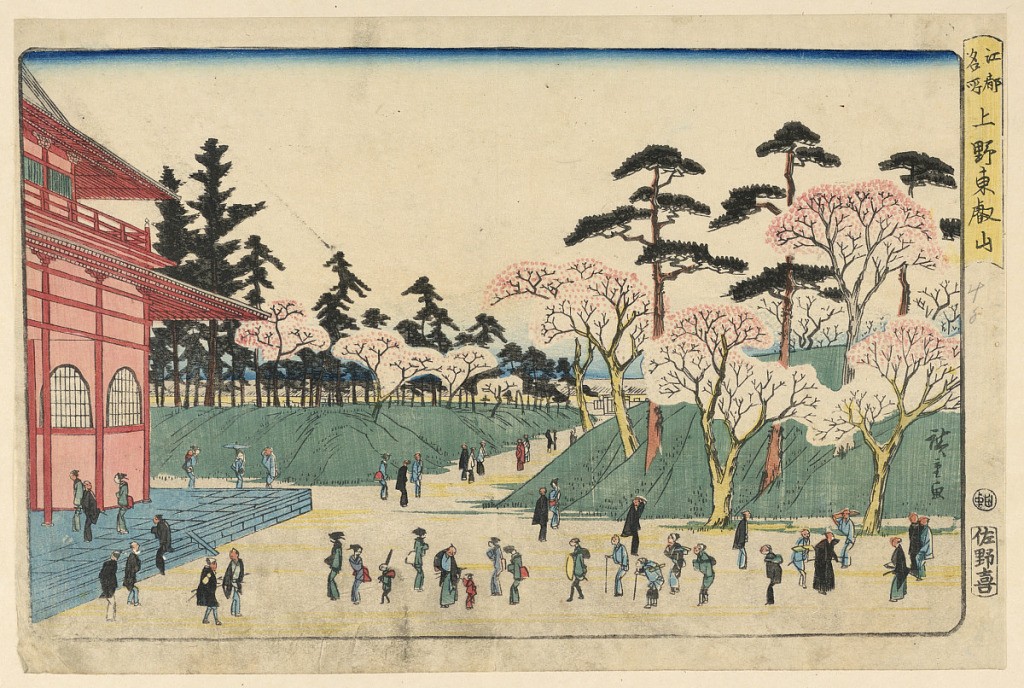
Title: Temple Viewing During Springtime
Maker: Ando Hiroshige, Japanese, 1797–1858
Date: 1797-1858
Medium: Woodblock print in colored ink on paper
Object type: Print
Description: This spring scene shows a traditional spring weekend of people enjoying the cherry blossoms and visiting a temple. A long line of visitors, old and young, patiently line up as wait to enter the temple. Other people are shown leisurely strolling along another avenue. Hiroshige balances the scene with his architecture landscape, contrasting colors that are evenly dispersed.